Field crop: maize
Growth stage: 2
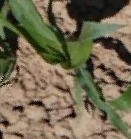
Species: maize